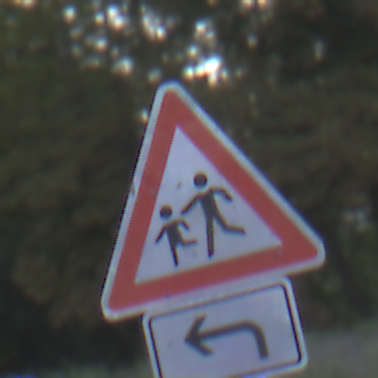
Verkehrszeichen: KinderRechts
Zusatzzeichen unten: RichtungsangabeDurchPfeile2
Umgebung: Outdoor, Urban
Tageszeit: SunriseSunset
Wetter: Clear
Licht: Natural
Jahreszeit: NotSpecified
Kontrast: LowContrast